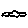
Label: car